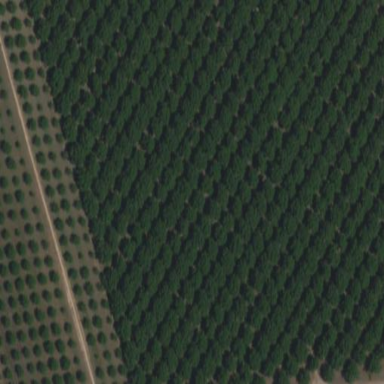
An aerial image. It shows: Orchard.